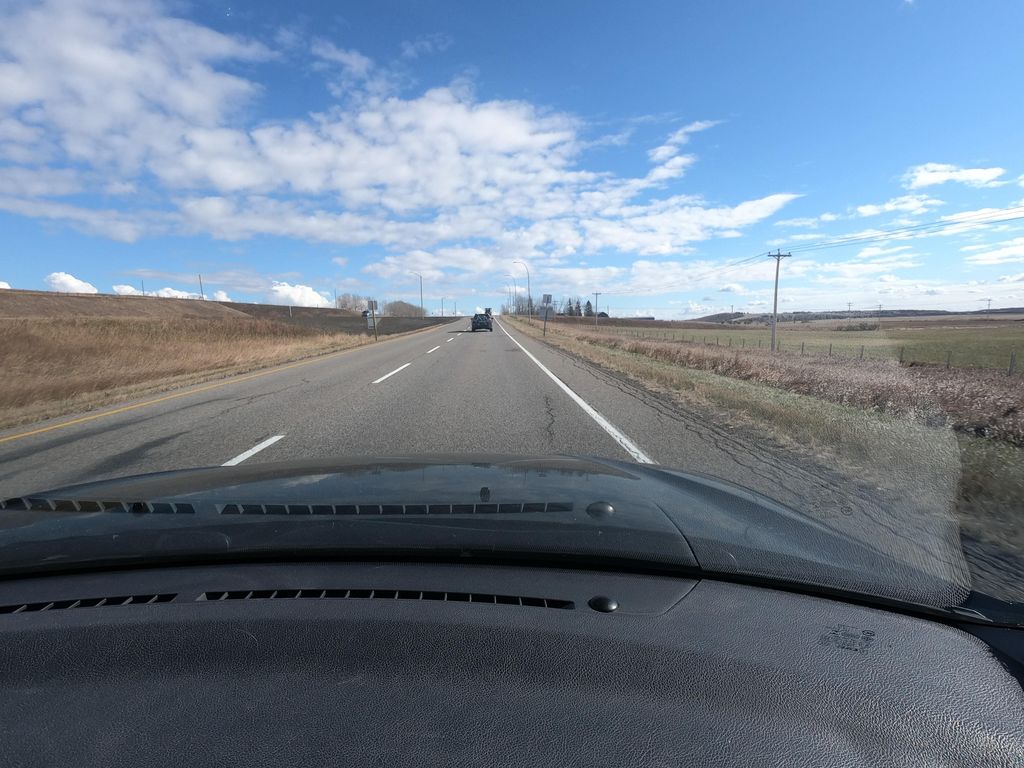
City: calgary